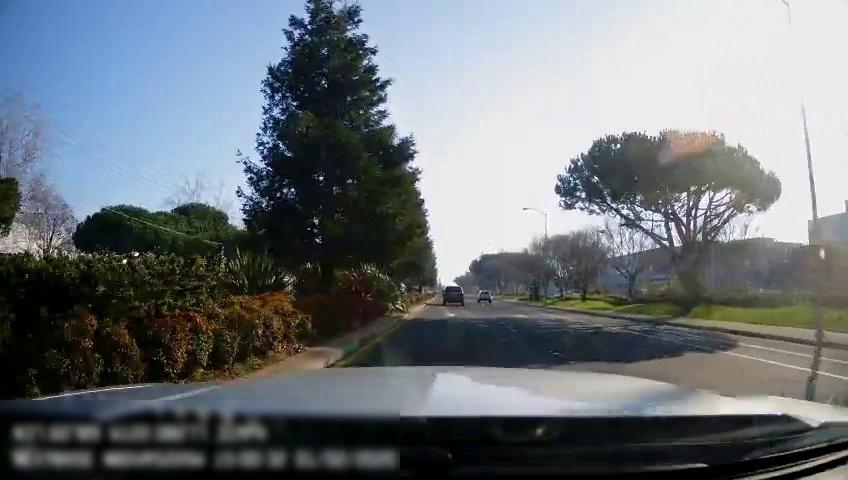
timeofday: Day
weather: Sunny
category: Drivable Space
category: Vehicles | SUV
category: Vehicles | SUV
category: Lanes | Current Lane
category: Lanes | Alternate Lane
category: Lanes | Alternate Lane
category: Lanes | Alternate Lane